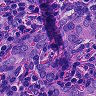
Metastatic tissue present: yes